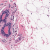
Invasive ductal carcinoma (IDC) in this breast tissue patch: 0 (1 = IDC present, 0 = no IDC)